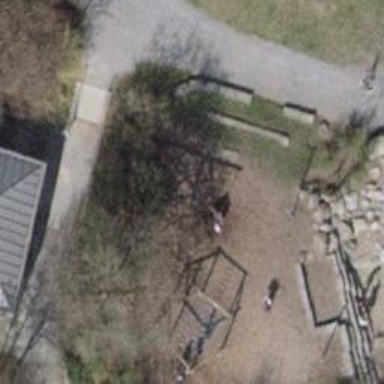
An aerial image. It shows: Playground with springy equipment.